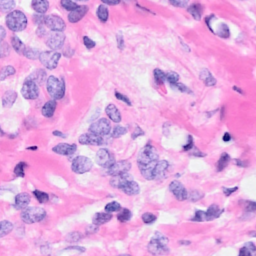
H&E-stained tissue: Breast